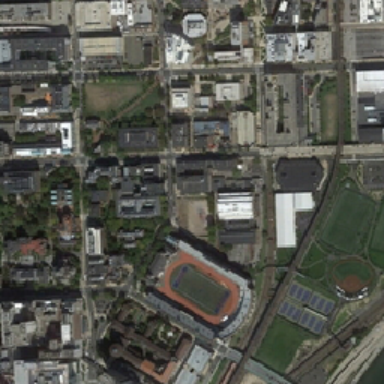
The ground track field is next to a rail .